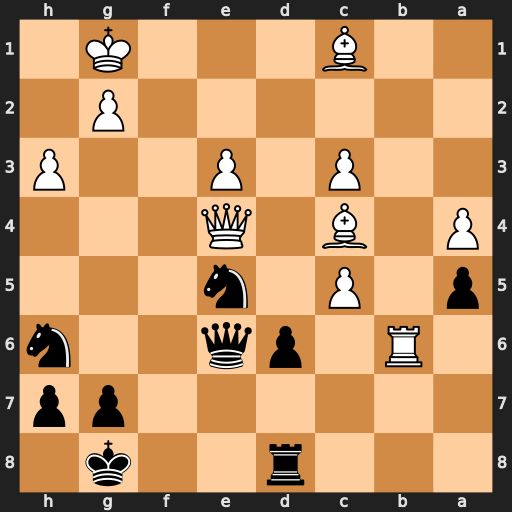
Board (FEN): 3r2k1/6pp/1R1pq2n/p1P1n3/P1B1Q3/2P1P2P/6P1/2B3K1
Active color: b
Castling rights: -
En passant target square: -
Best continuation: Qxc4 Qxc4+ Nxc4